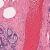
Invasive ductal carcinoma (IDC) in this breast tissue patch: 0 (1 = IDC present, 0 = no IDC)